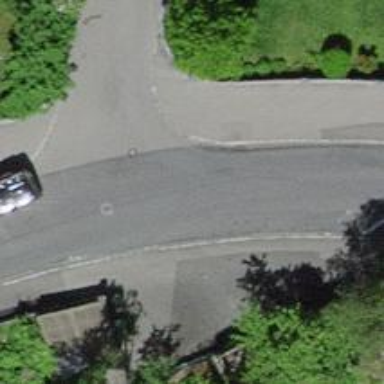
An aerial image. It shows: Residential road with sidewalks on both sides.